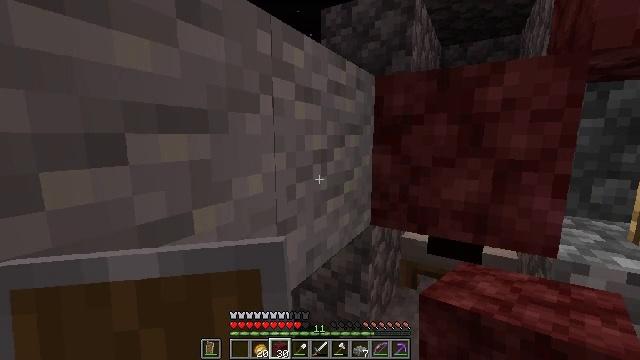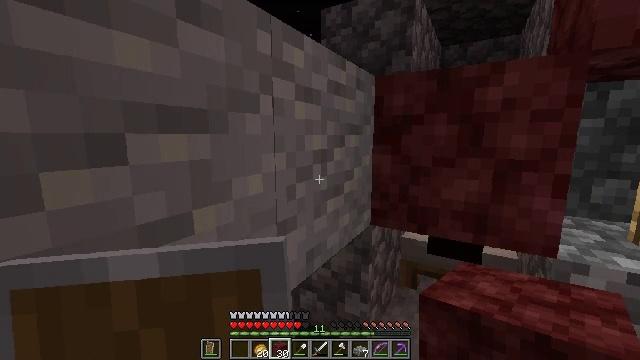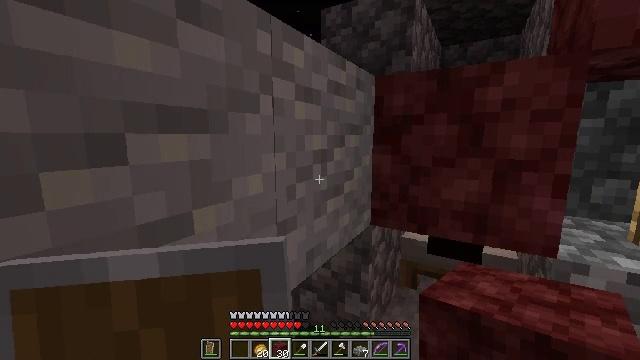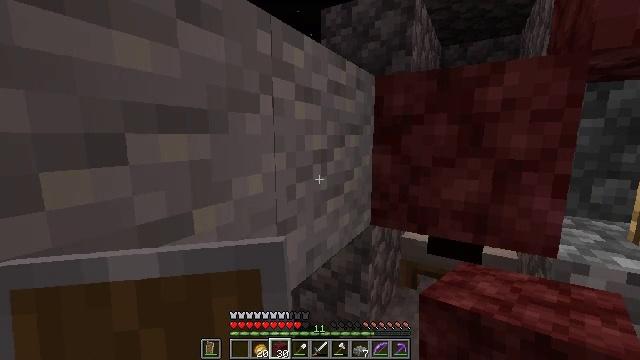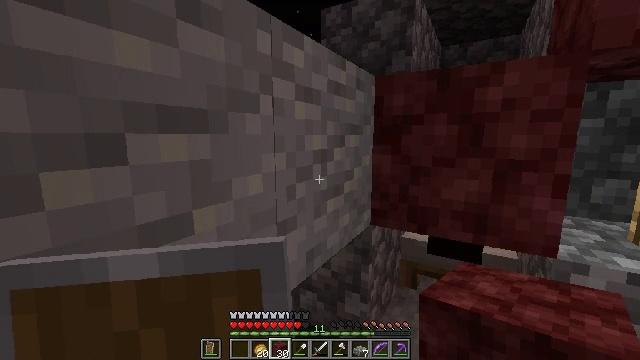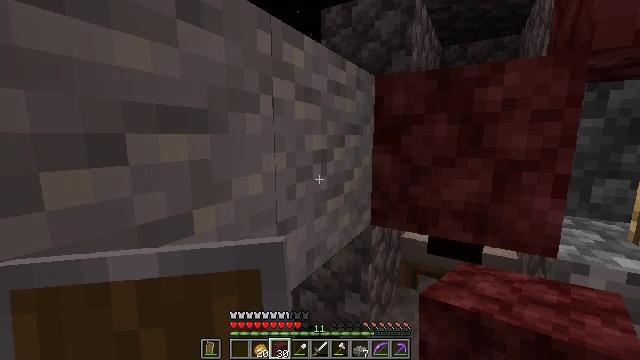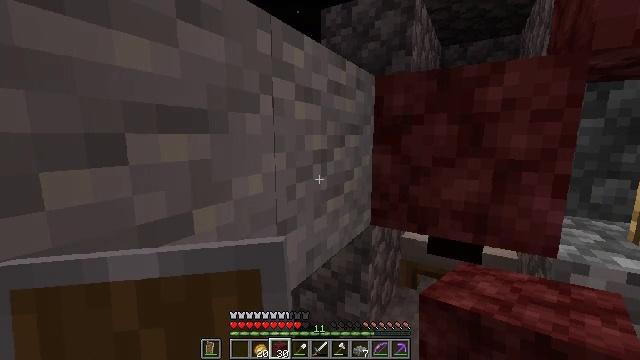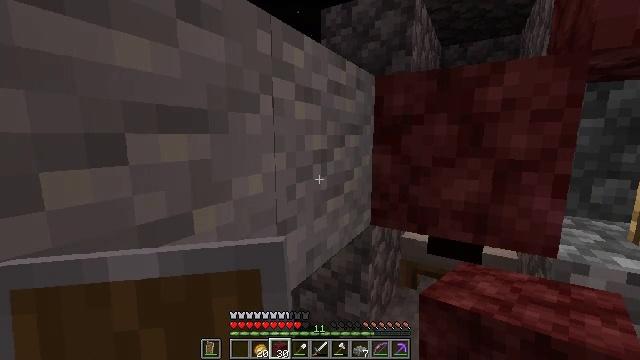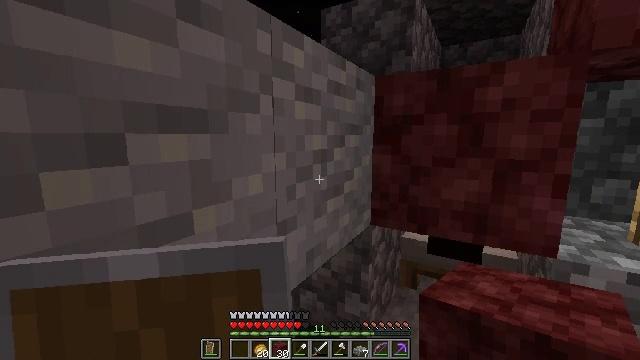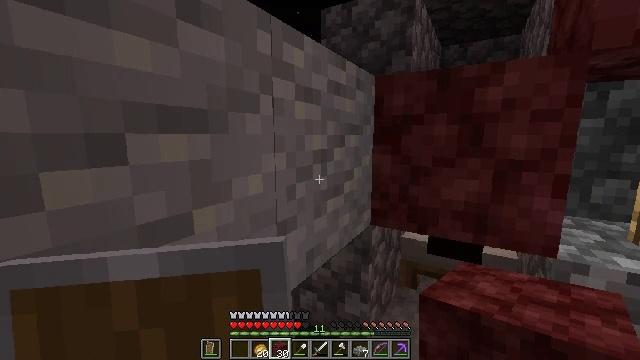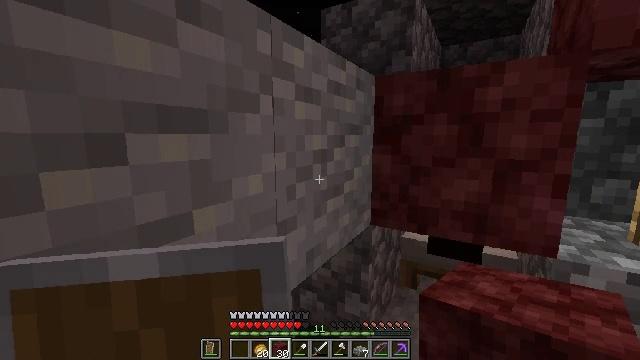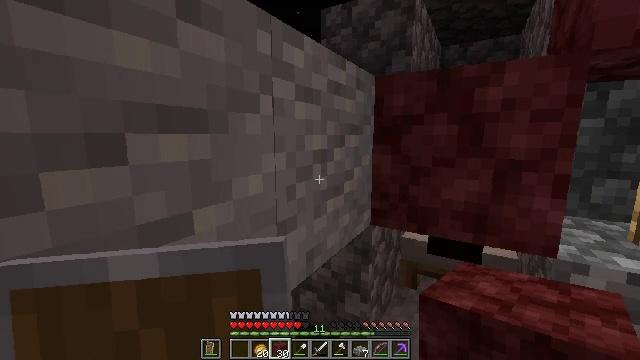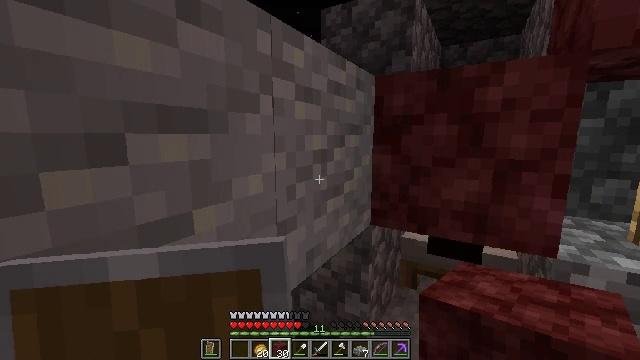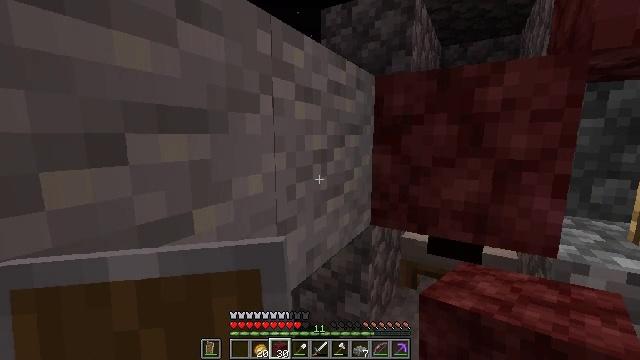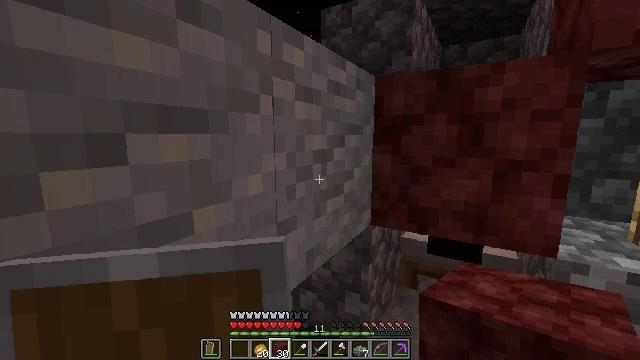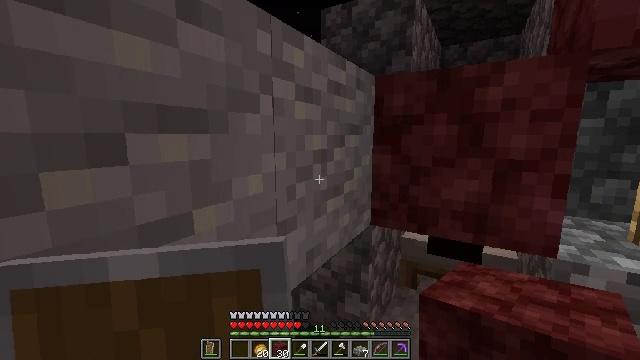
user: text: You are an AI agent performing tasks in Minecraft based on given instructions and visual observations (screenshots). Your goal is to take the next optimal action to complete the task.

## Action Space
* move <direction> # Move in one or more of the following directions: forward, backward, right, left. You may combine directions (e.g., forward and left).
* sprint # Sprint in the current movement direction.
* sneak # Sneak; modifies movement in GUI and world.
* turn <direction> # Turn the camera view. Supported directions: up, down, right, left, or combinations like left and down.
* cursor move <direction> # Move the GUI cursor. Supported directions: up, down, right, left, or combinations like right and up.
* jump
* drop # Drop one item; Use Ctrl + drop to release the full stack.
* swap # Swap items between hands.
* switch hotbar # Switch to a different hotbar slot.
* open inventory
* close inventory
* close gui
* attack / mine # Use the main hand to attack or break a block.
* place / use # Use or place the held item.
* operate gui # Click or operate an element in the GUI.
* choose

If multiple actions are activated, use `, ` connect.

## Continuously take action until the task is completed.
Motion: motion action
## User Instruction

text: Gather materials such as cobblestone.
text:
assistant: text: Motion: no_op
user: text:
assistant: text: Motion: no_op
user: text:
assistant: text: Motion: no_op
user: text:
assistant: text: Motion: no_op
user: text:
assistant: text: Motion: no_op
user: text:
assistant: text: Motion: no_op
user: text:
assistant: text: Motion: no_op
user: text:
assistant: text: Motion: no_op
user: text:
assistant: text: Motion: no_op
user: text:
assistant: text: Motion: no_op
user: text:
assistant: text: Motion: no_op
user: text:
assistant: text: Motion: no_op
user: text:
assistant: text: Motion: no_op
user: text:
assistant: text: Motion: no_op
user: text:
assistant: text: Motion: no_op
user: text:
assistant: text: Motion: no_op
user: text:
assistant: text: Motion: no_op
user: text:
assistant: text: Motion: no_op
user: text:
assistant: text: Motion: no_op
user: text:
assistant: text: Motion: no_op
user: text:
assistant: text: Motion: no_op
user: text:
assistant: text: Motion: no_op
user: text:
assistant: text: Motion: no_op
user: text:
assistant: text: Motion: no_op
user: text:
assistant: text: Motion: no_op
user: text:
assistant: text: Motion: no_op
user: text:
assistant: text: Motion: no_op
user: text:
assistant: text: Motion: no_op
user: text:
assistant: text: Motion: no_op
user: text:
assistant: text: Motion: no_op